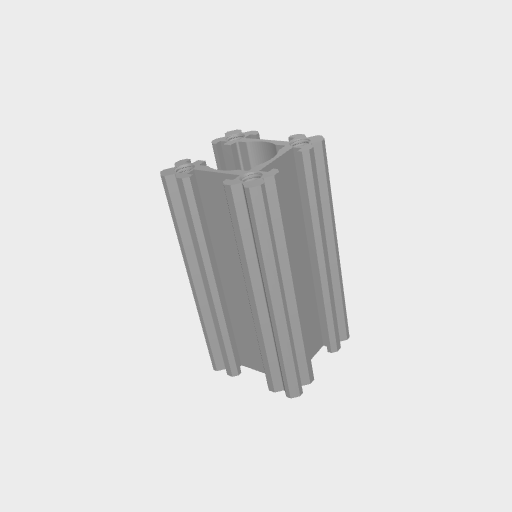
Part: OpenGoRAIL48